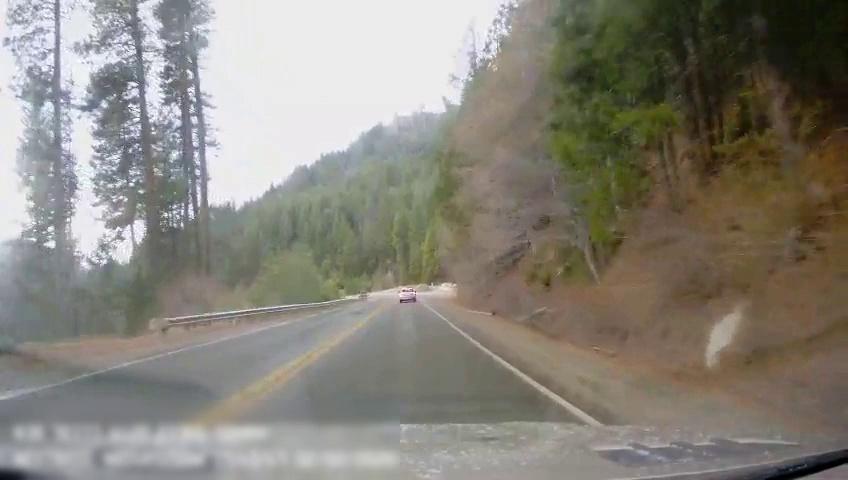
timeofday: Day
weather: Sunny
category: Drivable Space
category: Vehicles | SUV
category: Lanes | Alternate Lane
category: Lanes | Current Lane
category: Lanes | Opposite Lane
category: Lanes | Opposite Lane